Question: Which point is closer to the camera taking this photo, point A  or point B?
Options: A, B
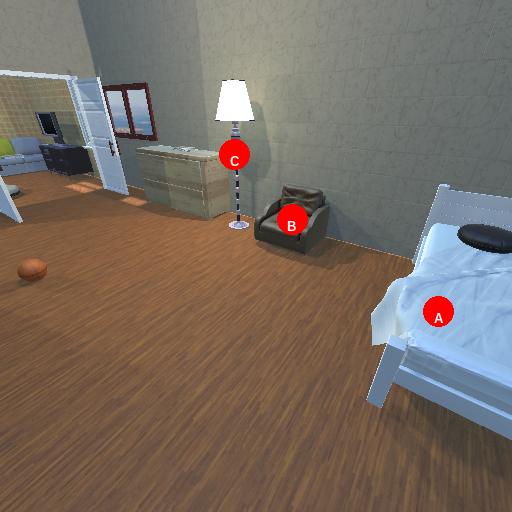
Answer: A